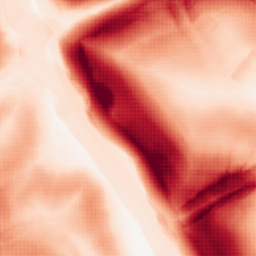
Category: morphological
Decomposition family: morphological_gradient
Decomposition parameters: size: 15
shape: diamond
Upsampling method: sinc_blackman
Upsampling parameters: scale: 2
kernel_size: 4
Upsampling scale: 2